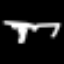
Label: fork